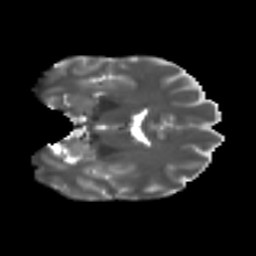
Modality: T2w
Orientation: coronal
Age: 39
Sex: male
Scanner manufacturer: ge
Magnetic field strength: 3 T
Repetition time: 7.8 s
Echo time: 0.0608 s